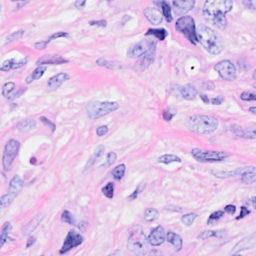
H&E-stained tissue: Breast